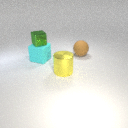
large cyan rubber cube below small green metal cube